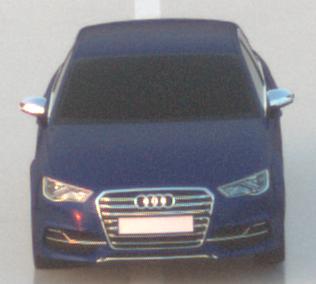
Make: Audi
Model: S3
Detailed model: 8V
Model produced from: 2013
Model produced until: 2020
Doors: 4
Color: blue
Road condition: wet road
Daytime: sunrise or sunset
Contrast: medium contrast